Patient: sex M, age 69
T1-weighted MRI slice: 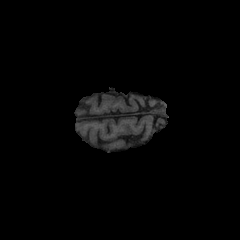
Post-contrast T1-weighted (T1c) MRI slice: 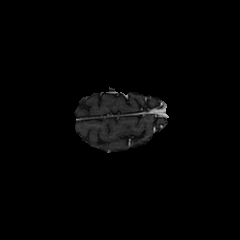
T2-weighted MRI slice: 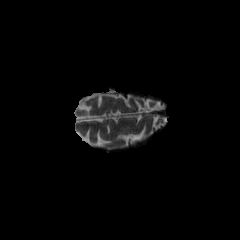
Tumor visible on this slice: no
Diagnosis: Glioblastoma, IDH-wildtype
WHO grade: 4